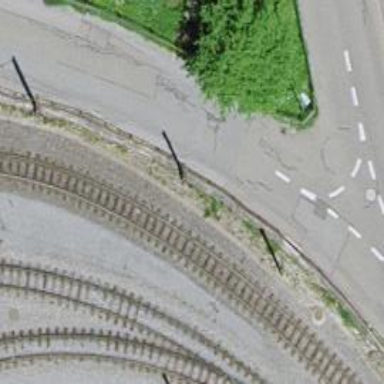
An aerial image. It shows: Narrow-gauge railway track with one electrified contact line.